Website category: university
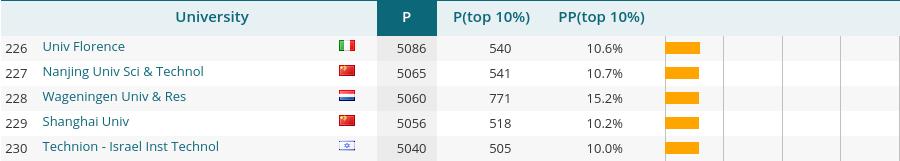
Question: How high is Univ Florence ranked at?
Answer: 226

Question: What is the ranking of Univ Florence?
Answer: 226

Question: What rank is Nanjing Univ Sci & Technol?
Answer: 227

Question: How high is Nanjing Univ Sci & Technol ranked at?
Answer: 227

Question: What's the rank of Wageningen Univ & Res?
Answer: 228

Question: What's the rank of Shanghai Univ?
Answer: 229

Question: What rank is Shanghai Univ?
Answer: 229

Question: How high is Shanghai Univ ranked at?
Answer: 229

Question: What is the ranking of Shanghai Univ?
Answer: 229

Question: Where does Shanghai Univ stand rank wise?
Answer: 229

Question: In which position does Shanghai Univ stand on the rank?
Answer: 229

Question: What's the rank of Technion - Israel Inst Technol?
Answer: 230

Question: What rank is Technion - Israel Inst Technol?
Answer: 230

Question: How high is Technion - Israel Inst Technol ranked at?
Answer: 230

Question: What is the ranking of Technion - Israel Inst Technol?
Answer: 230

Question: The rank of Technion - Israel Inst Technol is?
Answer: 230

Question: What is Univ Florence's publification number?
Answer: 5086

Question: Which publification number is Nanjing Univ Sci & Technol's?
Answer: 5065

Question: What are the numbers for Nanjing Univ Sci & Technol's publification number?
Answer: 5065

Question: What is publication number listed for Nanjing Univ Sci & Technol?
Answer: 5065

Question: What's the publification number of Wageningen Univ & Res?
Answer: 5060

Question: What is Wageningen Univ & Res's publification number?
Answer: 5060

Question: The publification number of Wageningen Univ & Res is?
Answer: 5060

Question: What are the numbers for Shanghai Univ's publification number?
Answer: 5056

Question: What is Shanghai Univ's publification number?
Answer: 5056

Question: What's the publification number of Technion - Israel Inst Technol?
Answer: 5040

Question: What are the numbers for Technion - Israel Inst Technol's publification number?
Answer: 5040

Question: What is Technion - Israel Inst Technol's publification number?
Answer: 5040

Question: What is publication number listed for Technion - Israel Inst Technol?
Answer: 5040

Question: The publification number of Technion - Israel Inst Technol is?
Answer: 5040

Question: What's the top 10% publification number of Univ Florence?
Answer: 540

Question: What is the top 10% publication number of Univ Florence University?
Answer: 540

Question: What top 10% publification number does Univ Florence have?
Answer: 540

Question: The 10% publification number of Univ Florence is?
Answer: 540

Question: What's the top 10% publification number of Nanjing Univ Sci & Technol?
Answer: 541

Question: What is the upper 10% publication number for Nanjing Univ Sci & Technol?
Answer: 541

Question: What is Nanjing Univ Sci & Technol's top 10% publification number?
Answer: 541

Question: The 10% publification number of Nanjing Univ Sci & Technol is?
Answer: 541

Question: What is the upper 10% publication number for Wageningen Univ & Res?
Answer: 771

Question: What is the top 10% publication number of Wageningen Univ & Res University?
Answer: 771

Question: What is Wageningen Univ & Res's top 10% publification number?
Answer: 771

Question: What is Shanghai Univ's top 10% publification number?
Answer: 518

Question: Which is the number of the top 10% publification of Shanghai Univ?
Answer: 518

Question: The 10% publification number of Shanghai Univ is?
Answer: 518

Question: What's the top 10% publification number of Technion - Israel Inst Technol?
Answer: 505

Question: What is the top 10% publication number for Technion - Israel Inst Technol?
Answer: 505

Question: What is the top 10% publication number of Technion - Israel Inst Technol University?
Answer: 505

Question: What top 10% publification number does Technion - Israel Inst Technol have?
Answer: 505

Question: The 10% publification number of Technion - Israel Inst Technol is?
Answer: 505

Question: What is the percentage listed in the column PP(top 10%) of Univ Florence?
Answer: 10.6%

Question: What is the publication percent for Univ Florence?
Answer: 10.6%

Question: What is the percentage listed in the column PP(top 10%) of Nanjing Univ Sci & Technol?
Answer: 10.7%

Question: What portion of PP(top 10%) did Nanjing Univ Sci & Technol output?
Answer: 10.7%

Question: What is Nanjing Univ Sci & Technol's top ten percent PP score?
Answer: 10.7%

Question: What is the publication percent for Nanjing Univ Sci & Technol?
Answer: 10.7%

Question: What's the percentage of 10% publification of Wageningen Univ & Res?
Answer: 15.2%

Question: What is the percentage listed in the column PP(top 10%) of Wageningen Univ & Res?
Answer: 15.2%

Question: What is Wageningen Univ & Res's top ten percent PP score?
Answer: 15.2%

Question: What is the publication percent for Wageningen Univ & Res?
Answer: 15.2%

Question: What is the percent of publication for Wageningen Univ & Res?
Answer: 15.2%

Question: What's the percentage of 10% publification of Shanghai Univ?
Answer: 10.2%

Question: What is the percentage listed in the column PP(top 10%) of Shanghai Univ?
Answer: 10.2%

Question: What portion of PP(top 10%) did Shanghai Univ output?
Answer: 10.2%

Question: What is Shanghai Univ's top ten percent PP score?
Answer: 10.2%